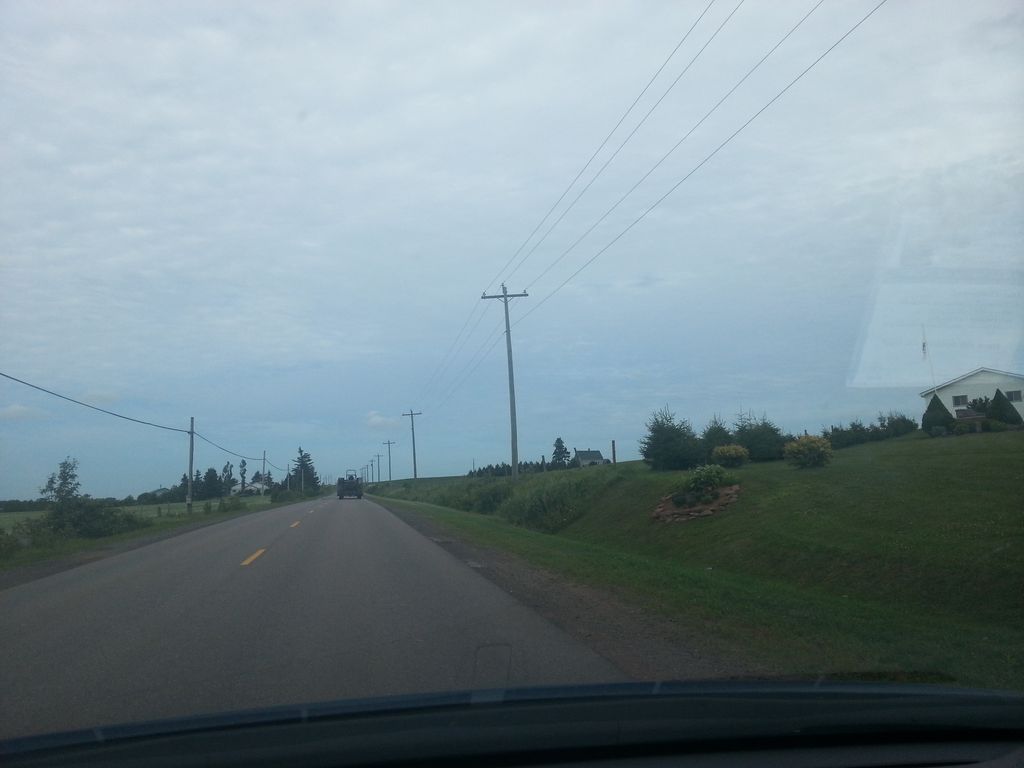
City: charlottetown